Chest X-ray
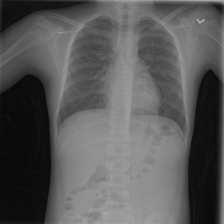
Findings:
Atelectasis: negative
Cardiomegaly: negative
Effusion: negative
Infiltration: negative
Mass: negative
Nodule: negative
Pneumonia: negative
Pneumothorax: negative
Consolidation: negative
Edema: negative
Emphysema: negative
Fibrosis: negative
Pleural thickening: negative
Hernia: negative